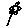
Label: flower